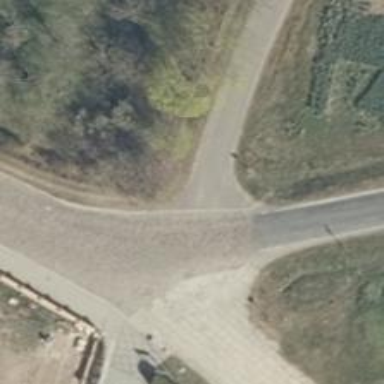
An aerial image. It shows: Secondary road.